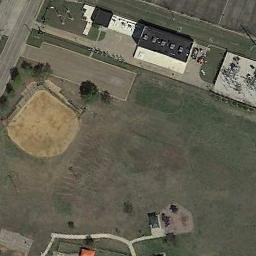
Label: baseball_diamond